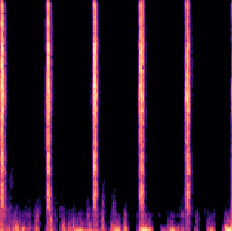
Sound class: Clock tick